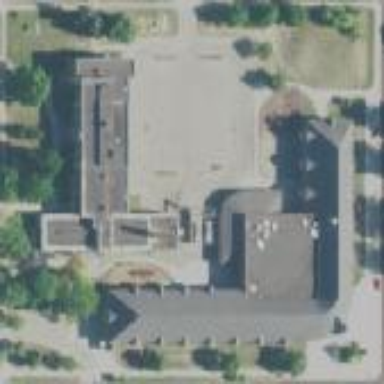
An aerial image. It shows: School.